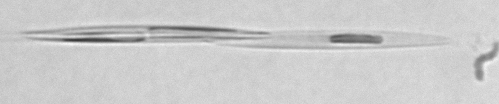
Label: Pseudo-nitzschia